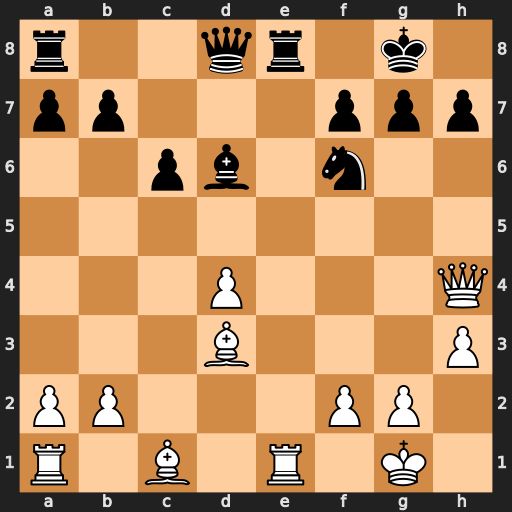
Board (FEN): r2qr1k1/pp3ppp/2pb1n2/8/3P3Q/3B3P/PP3PP1/R1B1R1K1
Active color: w
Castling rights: -
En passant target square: -
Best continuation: Rxe8+ Qxe8 Bg5 g6 Bxf6